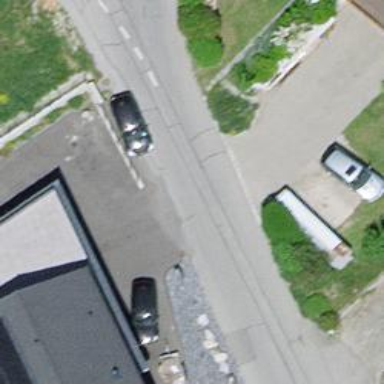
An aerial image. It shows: Asphalt road in residential area.